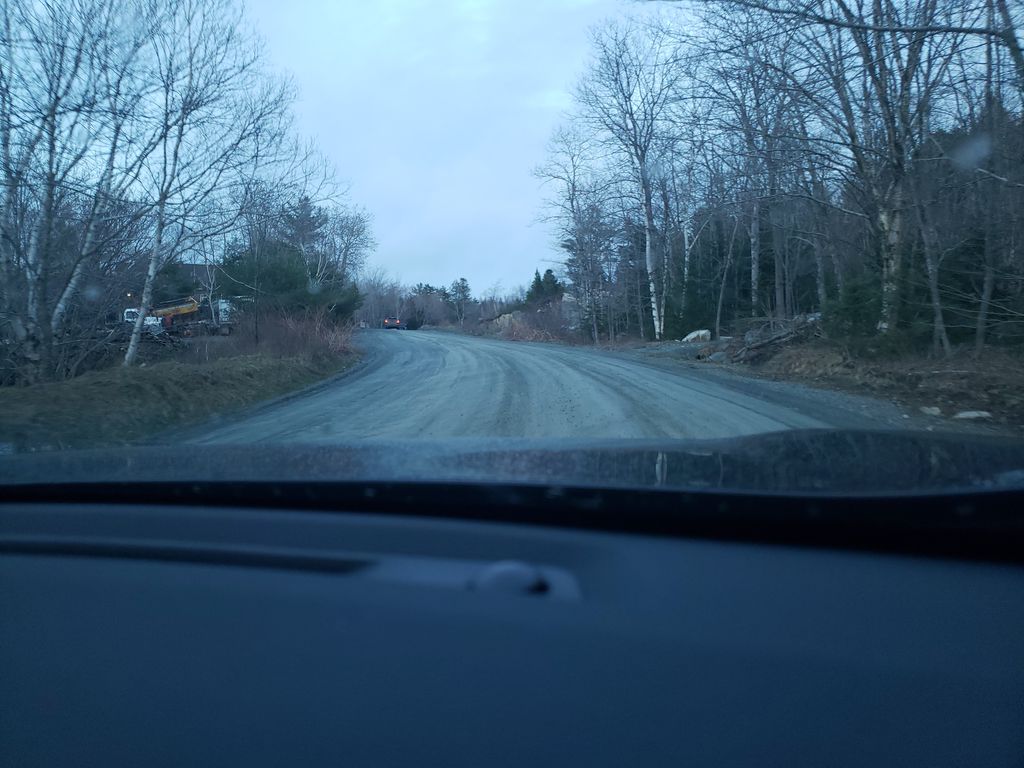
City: halifax